Interaction volume radius: 5 \u00c5
Interaction volume height: 25 \u00c5
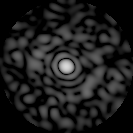
Disorder parameter: 0.8608